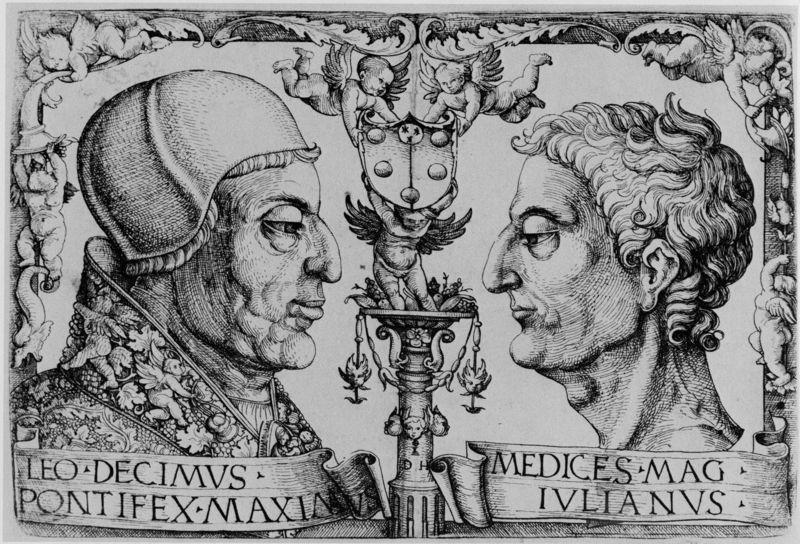
Titel: Doppelbildnis von Papst Leo X und seinem Bruder Julian von Medici
Künstler: Daniel Hopfer
Institution: (Seriendruck)
Schlagwörter: blätter, flügel, kopf, mann, weiß, frau, frisur, haar, hut, mund, männer, nase, profil, schwarz, säule, zeichnung, blick, haube, ornament, alt, kappe, mütze, augen, kragen, rahmen, füllhorn, hals, horn, portrait, porträt, kirche, gewand, haare, mantel, paar, kinn, lippen, locken, renaissance, engel, putte, putto, ranken, schrift, italien, zwei, lehrer, grafik, graphik, papst, karikatur, nasen, verzierung, stola, geschwister, doppelporträt, schild, waage, antike, kreuz, schweben, becken, druck, schraffur, radierung, stich, hakennase, schwarzweiß, text, kugeln, helm, herrscher, kardinal, arzt, rom, ranke, wappen, portät, florenz, ehre, tiara, brüder, putten, kupferstich, gegenüber, putti, leo, typographie, kandelaber, profilansicht, medici, latein, lateinisch, maximus, schriftband, male, julius, italiener, heiliger vater, spruchbänder, paps, coco, aguafuerte, artzt, decimus, dialog, doppelportrat, einblattdruch, engraving, gegenüberstellung, giulio, iustitia, julian, julianus, kinne, laurel, leo 10, leo x, leo x., male portrat, ornamentatio, papa, papst leo, pontifex, pontifex maximus, prfolile, renacimiento, rollwerk, titelur, weissgrau, welsch, kehlkopf, manner, ehren, adamsapfel, 2 männer, medices, potifex, von angesicht zu angesicht, vis-a-vis, facetime, pputten, füllrohr, ksppe, adampsapfel